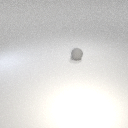
small gray rubber sphere